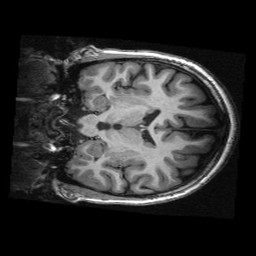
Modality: T1w
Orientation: coronal
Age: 9
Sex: female
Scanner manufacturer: siemens
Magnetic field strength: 3 T
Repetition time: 2.3 s
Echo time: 0.00336 s